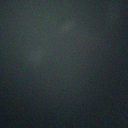
Screen state: off